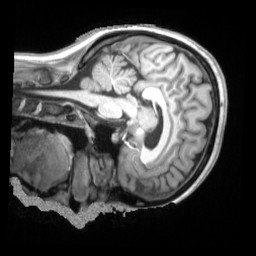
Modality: T1w
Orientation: sagittal
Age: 33
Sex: male
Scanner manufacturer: siemens
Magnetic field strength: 3 T
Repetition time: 2.2 s
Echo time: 0.00157 s